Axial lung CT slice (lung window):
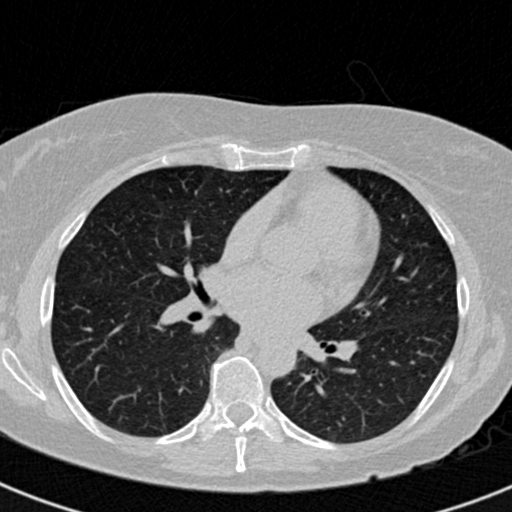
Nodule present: no